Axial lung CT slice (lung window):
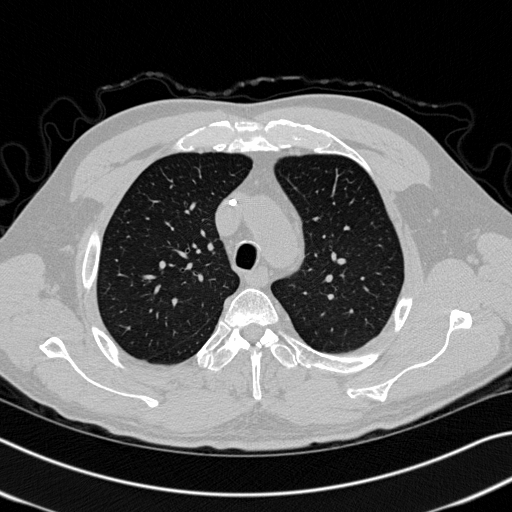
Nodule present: no